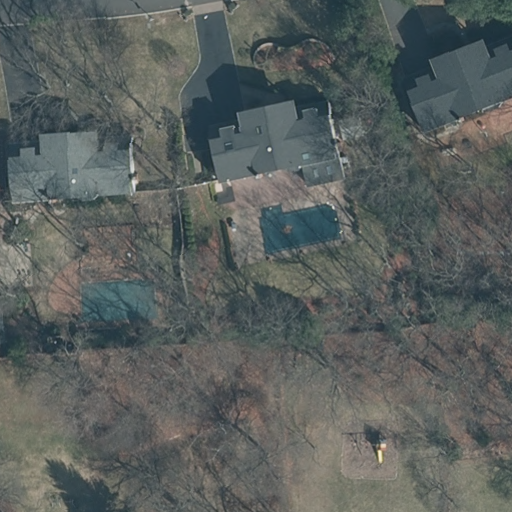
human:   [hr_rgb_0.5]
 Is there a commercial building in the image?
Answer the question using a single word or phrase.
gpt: no

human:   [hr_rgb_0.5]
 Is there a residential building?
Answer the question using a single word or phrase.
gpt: yes

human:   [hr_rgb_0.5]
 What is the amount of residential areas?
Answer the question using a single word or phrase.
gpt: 1

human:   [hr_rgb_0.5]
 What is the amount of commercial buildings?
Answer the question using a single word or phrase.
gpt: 0

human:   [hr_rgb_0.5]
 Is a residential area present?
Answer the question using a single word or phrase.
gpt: yes

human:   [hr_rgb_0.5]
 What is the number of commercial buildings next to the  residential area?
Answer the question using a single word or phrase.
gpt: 0

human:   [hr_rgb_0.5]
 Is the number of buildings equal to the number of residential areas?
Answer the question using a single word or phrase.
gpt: no

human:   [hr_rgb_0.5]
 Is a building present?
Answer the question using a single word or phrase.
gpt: yes

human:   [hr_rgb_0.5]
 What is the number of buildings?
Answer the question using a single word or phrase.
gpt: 3

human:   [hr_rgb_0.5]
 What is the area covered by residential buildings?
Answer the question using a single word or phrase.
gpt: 903m2

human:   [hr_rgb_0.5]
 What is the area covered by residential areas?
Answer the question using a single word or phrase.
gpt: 10639m2

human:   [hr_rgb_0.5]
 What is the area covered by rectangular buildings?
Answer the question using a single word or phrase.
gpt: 0m2

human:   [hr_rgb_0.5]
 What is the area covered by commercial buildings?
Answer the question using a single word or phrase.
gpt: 0m2

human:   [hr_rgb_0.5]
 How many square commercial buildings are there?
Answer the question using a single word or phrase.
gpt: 0

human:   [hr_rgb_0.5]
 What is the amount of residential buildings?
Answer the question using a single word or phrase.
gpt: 3

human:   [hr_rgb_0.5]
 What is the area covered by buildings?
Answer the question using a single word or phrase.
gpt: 903m2

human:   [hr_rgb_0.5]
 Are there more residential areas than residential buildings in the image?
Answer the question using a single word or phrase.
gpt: no

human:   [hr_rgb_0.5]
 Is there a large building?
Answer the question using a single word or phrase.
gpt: no

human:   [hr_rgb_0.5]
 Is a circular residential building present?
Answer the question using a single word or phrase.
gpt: no

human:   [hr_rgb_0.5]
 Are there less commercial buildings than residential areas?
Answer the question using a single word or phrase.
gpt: yes

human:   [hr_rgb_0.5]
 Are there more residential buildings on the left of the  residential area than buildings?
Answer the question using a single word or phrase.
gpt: no

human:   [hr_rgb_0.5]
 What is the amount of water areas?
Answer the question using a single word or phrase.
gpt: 0

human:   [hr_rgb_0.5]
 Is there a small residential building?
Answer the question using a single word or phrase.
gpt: no

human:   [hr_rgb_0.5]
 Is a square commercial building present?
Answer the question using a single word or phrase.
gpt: no

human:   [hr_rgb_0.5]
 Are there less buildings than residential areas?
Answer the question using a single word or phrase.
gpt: no

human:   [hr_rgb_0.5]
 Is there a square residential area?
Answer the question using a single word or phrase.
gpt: no

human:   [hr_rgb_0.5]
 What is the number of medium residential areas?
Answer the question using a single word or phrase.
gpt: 0

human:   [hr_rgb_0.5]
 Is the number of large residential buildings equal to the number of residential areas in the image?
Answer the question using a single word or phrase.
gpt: no

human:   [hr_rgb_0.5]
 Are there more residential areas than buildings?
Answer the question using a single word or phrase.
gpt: no

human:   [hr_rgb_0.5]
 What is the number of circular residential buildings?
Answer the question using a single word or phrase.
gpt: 0

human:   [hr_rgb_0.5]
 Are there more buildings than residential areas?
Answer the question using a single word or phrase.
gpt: yes

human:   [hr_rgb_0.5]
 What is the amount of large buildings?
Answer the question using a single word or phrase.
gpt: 0

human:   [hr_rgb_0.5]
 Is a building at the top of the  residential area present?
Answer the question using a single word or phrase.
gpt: no

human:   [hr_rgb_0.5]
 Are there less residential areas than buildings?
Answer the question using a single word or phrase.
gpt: yes

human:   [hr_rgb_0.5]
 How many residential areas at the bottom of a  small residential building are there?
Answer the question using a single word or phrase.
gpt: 0

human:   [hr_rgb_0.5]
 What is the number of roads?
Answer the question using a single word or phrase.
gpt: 0

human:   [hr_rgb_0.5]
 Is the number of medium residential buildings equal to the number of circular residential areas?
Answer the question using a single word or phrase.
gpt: no

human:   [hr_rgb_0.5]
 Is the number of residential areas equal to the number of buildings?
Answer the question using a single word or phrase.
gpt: no

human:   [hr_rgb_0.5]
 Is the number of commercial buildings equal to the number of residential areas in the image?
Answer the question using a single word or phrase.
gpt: no

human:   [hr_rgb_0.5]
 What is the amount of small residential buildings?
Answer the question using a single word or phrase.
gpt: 0

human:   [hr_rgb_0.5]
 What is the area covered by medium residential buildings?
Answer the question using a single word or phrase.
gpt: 903m2

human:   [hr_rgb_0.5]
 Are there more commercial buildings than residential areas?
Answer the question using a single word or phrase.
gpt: no

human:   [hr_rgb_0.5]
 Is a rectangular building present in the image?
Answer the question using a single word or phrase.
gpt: no

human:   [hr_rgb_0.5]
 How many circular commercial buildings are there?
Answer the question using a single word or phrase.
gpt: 0

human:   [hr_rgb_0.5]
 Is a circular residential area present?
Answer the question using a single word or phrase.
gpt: no

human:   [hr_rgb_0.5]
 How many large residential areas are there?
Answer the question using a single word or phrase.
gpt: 1

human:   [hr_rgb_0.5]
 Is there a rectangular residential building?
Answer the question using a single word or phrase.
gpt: no

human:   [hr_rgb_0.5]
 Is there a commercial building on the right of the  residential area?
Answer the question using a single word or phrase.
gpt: no

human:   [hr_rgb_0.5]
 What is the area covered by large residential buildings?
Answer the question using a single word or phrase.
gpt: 0m2

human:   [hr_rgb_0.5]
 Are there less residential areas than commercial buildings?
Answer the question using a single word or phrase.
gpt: no

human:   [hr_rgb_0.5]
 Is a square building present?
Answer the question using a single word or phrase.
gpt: no

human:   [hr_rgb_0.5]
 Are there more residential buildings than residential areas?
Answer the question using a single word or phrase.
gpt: yes

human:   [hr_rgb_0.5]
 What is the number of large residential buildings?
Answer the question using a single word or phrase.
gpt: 0

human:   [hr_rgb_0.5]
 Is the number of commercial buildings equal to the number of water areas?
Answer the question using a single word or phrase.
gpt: yes

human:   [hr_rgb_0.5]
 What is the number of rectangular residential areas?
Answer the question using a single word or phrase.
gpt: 1

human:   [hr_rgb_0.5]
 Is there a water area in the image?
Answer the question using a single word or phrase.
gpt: no

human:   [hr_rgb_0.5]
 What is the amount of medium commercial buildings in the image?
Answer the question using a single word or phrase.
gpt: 0

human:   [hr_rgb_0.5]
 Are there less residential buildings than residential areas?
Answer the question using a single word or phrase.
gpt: no

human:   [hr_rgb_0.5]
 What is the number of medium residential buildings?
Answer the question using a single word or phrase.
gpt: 3

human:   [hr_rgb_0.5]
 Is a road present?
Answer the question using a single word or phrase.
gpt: no

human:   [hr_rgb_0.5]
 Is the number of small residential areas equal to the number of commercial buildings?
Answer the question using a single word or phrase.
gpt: yes

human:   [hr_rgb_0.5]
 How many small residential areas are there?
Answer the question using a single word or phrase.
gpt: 0

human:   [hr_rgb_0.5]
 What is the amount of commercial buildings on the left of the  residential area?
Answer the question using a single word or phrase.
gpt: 0

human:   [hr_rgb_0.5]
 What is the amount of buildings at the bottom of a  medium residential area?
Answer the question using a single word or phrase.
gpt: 0